Field crop: maize
Growth stage: 2
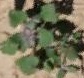
Species: chenopodium